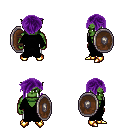
a pixel art fantasy rpg character, male body template, orc, green skin, black robe, white pants, purple pixie cut hairstyle, gold boots, shield, four views (front, back, left, right), 2x2 character sprite sheet, small pixel art, hard edges, no anti-aliasing